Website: crate-barrel
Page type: account-selection
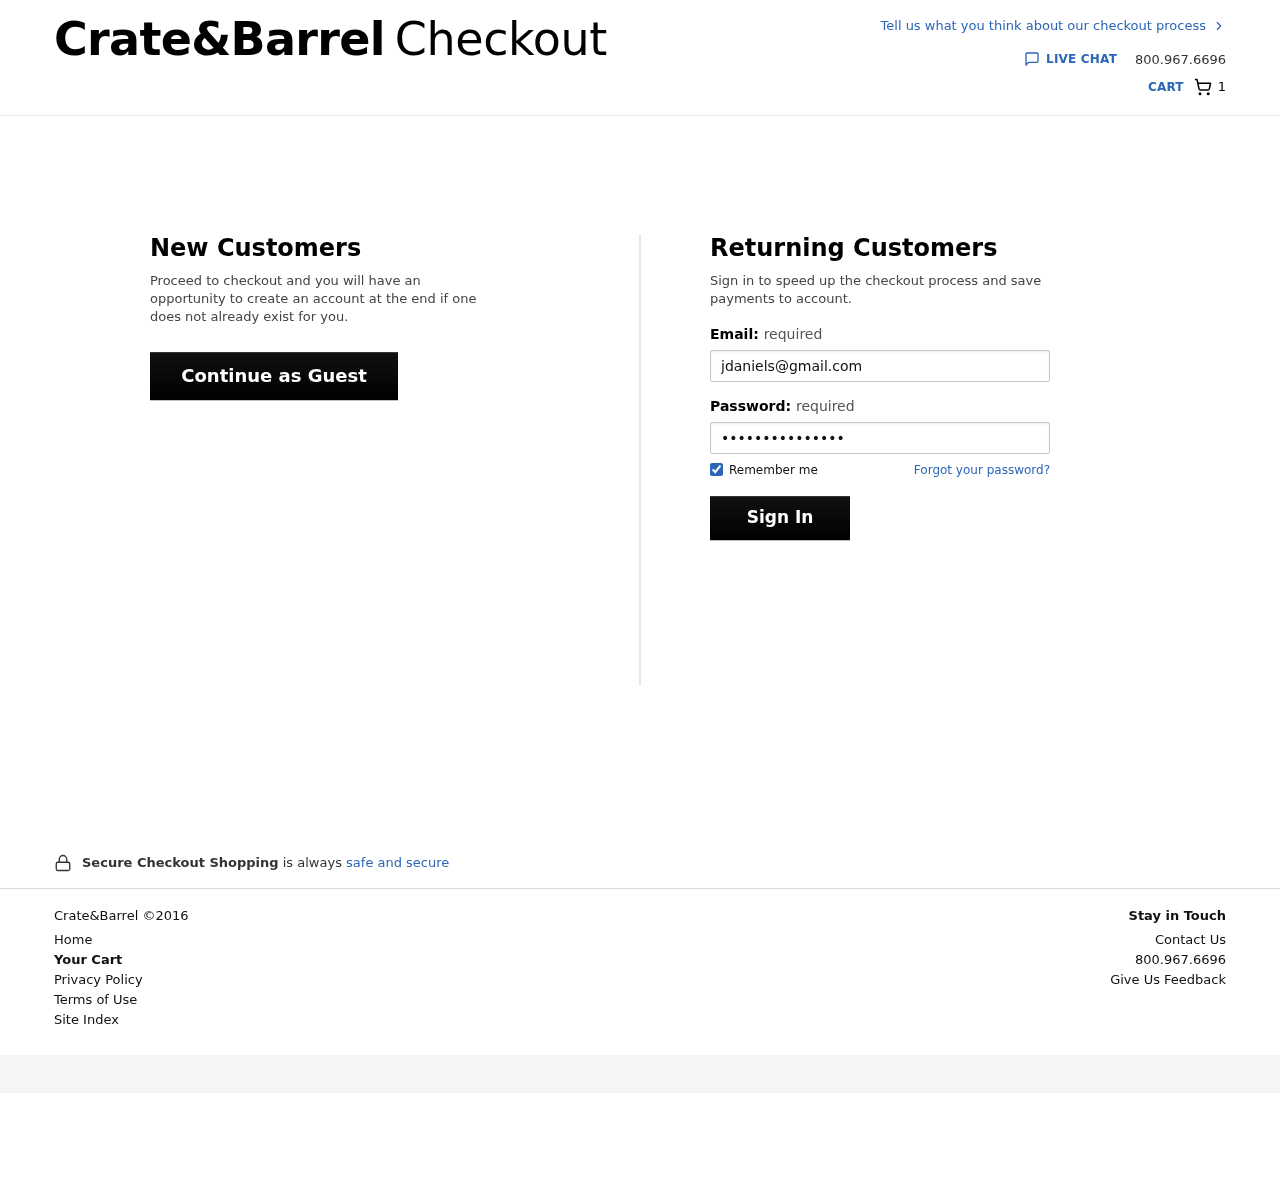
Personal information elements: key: PII_EMAIL
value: jdaniels@gmail.com
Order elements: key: ORDER_NUM_ITEMS
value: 1